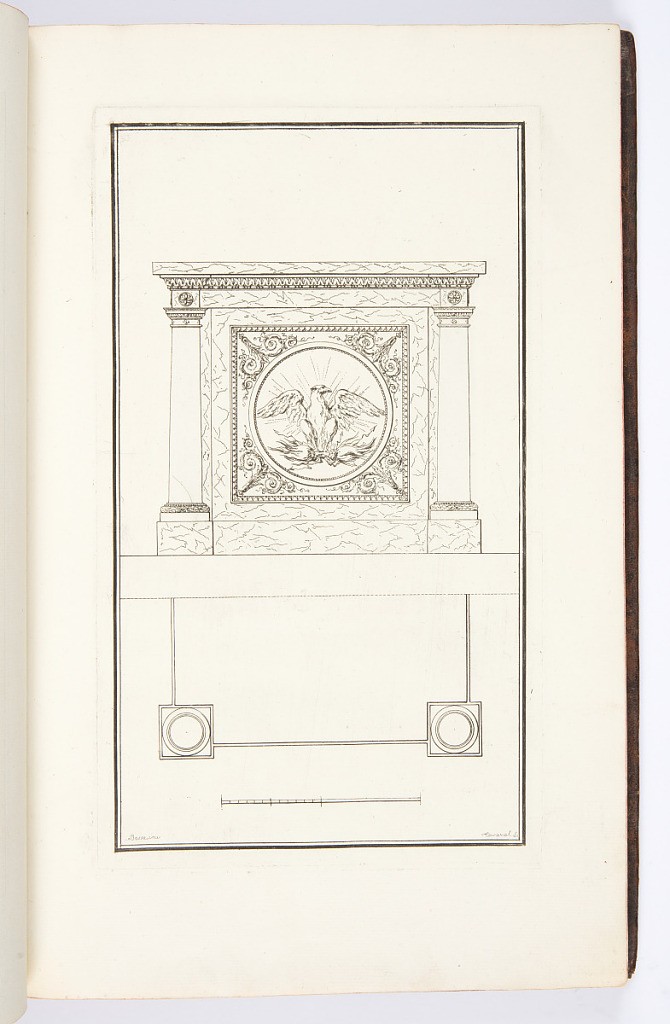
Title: POELE orné de colonnes doriques avec camés
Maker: Louis-Gustave Taraval, French, 1738 – 1794
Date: ca. 1791
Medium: Etching on paper
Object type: Print
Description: Design for a stove heater decorated with neoclassical motifs in the form of a pedestal with columns at the corners, with rosettes above, and leaf running patterns. An eagle with flames and lightning bolts in his talons in a central roundel framed by scrolling acanthus leaves, and fleurons in the corners. A plan view and scale below. The plate is signed.